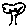
Label: tree